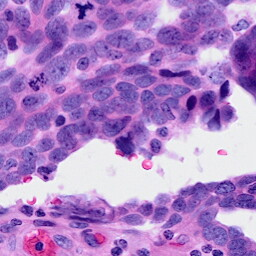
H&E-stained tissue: Ovarian